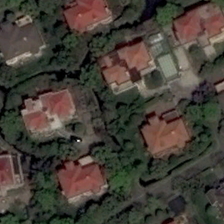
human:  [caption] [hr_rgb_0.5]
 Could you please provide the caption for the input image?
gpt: some red cottages distribute in a forest .

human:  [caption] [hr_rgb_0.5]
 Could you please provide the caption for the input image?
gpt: some red cottages distribute in a forest .

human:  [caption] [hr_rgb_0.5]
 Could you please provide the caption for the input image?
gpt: several houses with red roofs are scattered among those lush trees .

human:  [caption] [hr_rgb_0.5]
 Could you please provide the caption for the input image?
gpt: some red cottages distribute in a forest .

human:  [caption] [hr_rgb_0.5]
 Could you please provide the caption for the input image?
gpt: some red buildings and many green trees are in a medium residential area .